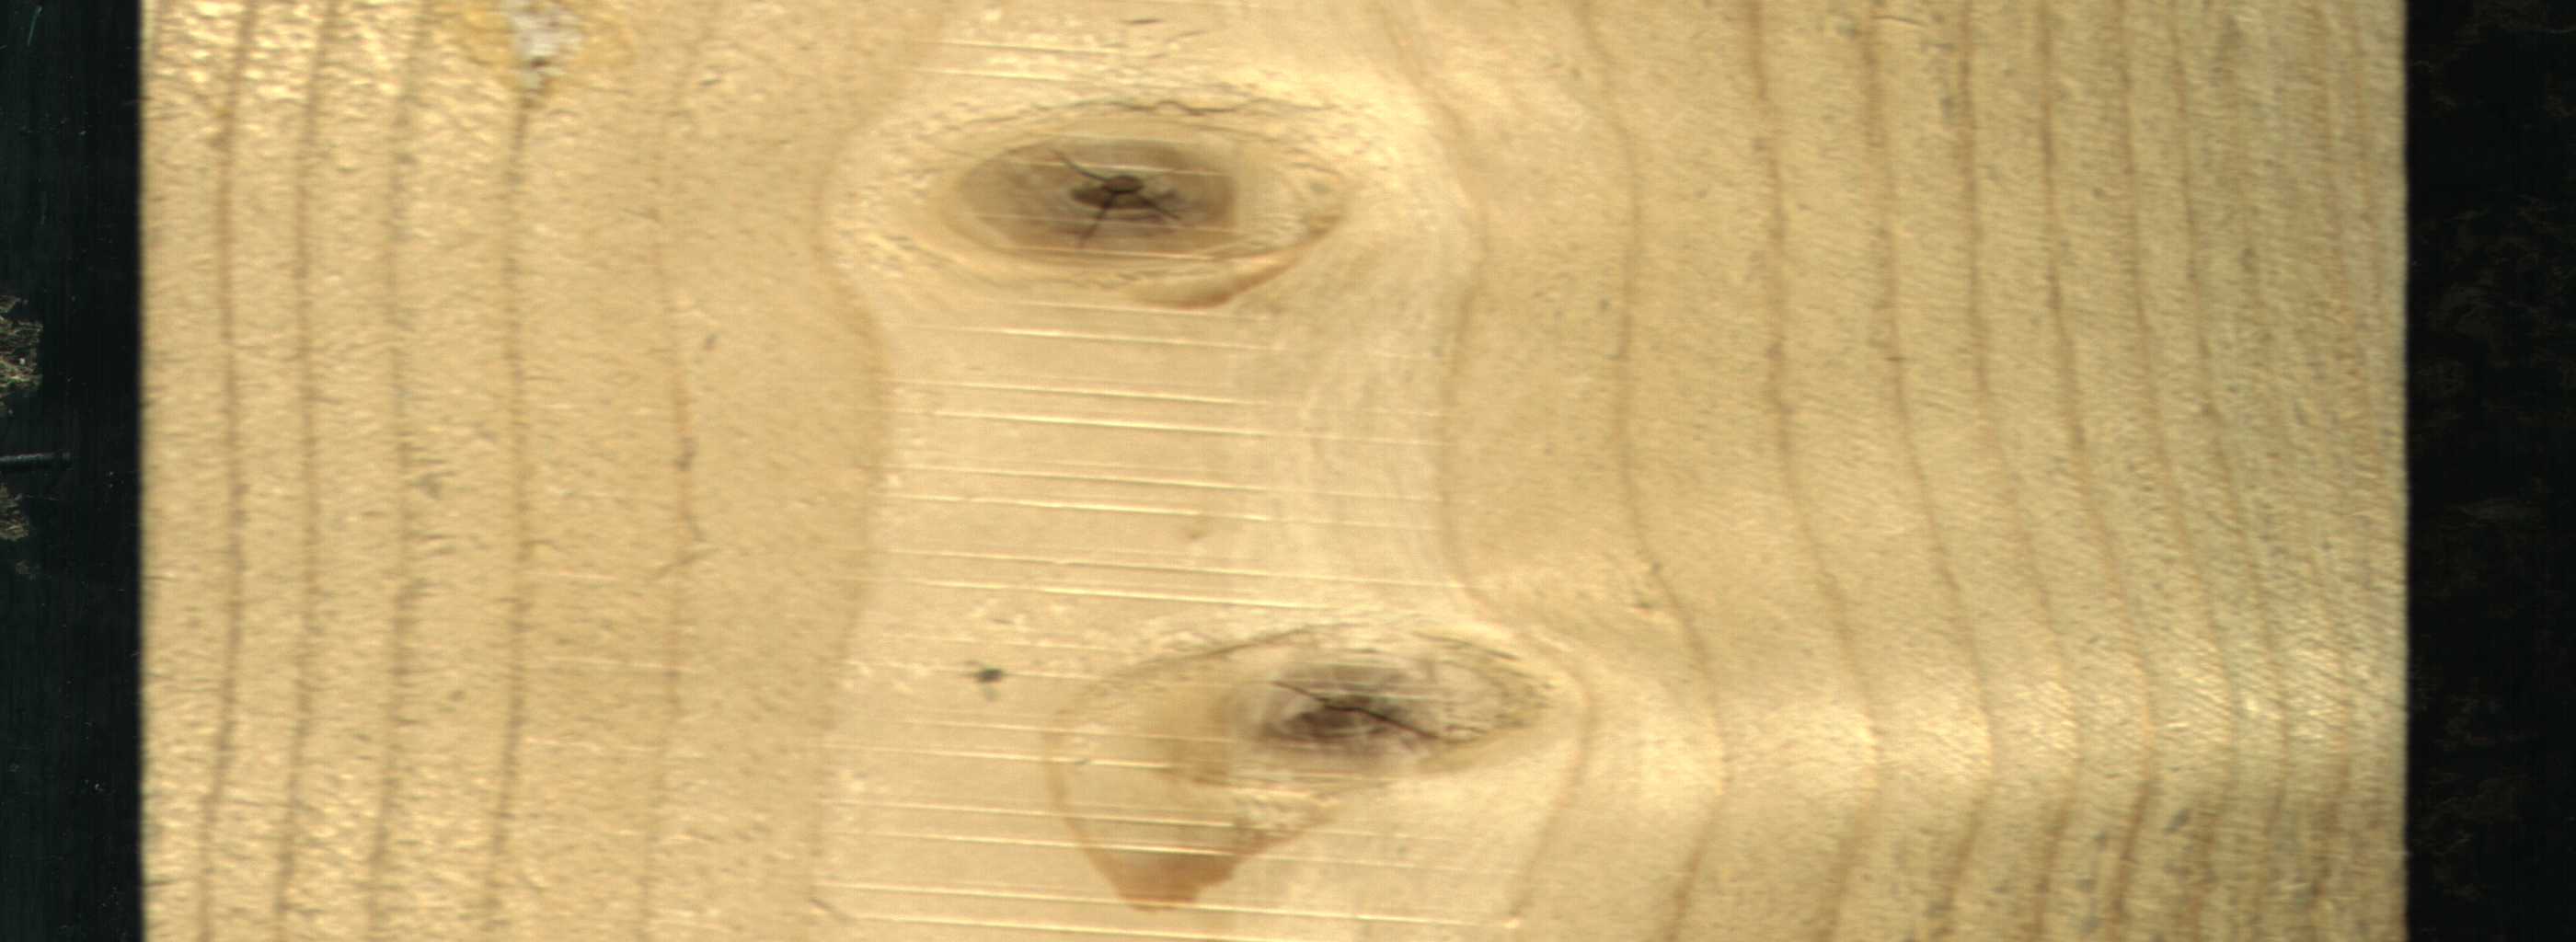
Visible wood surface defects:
knot_with_crack
knot_with_crack